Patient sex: F
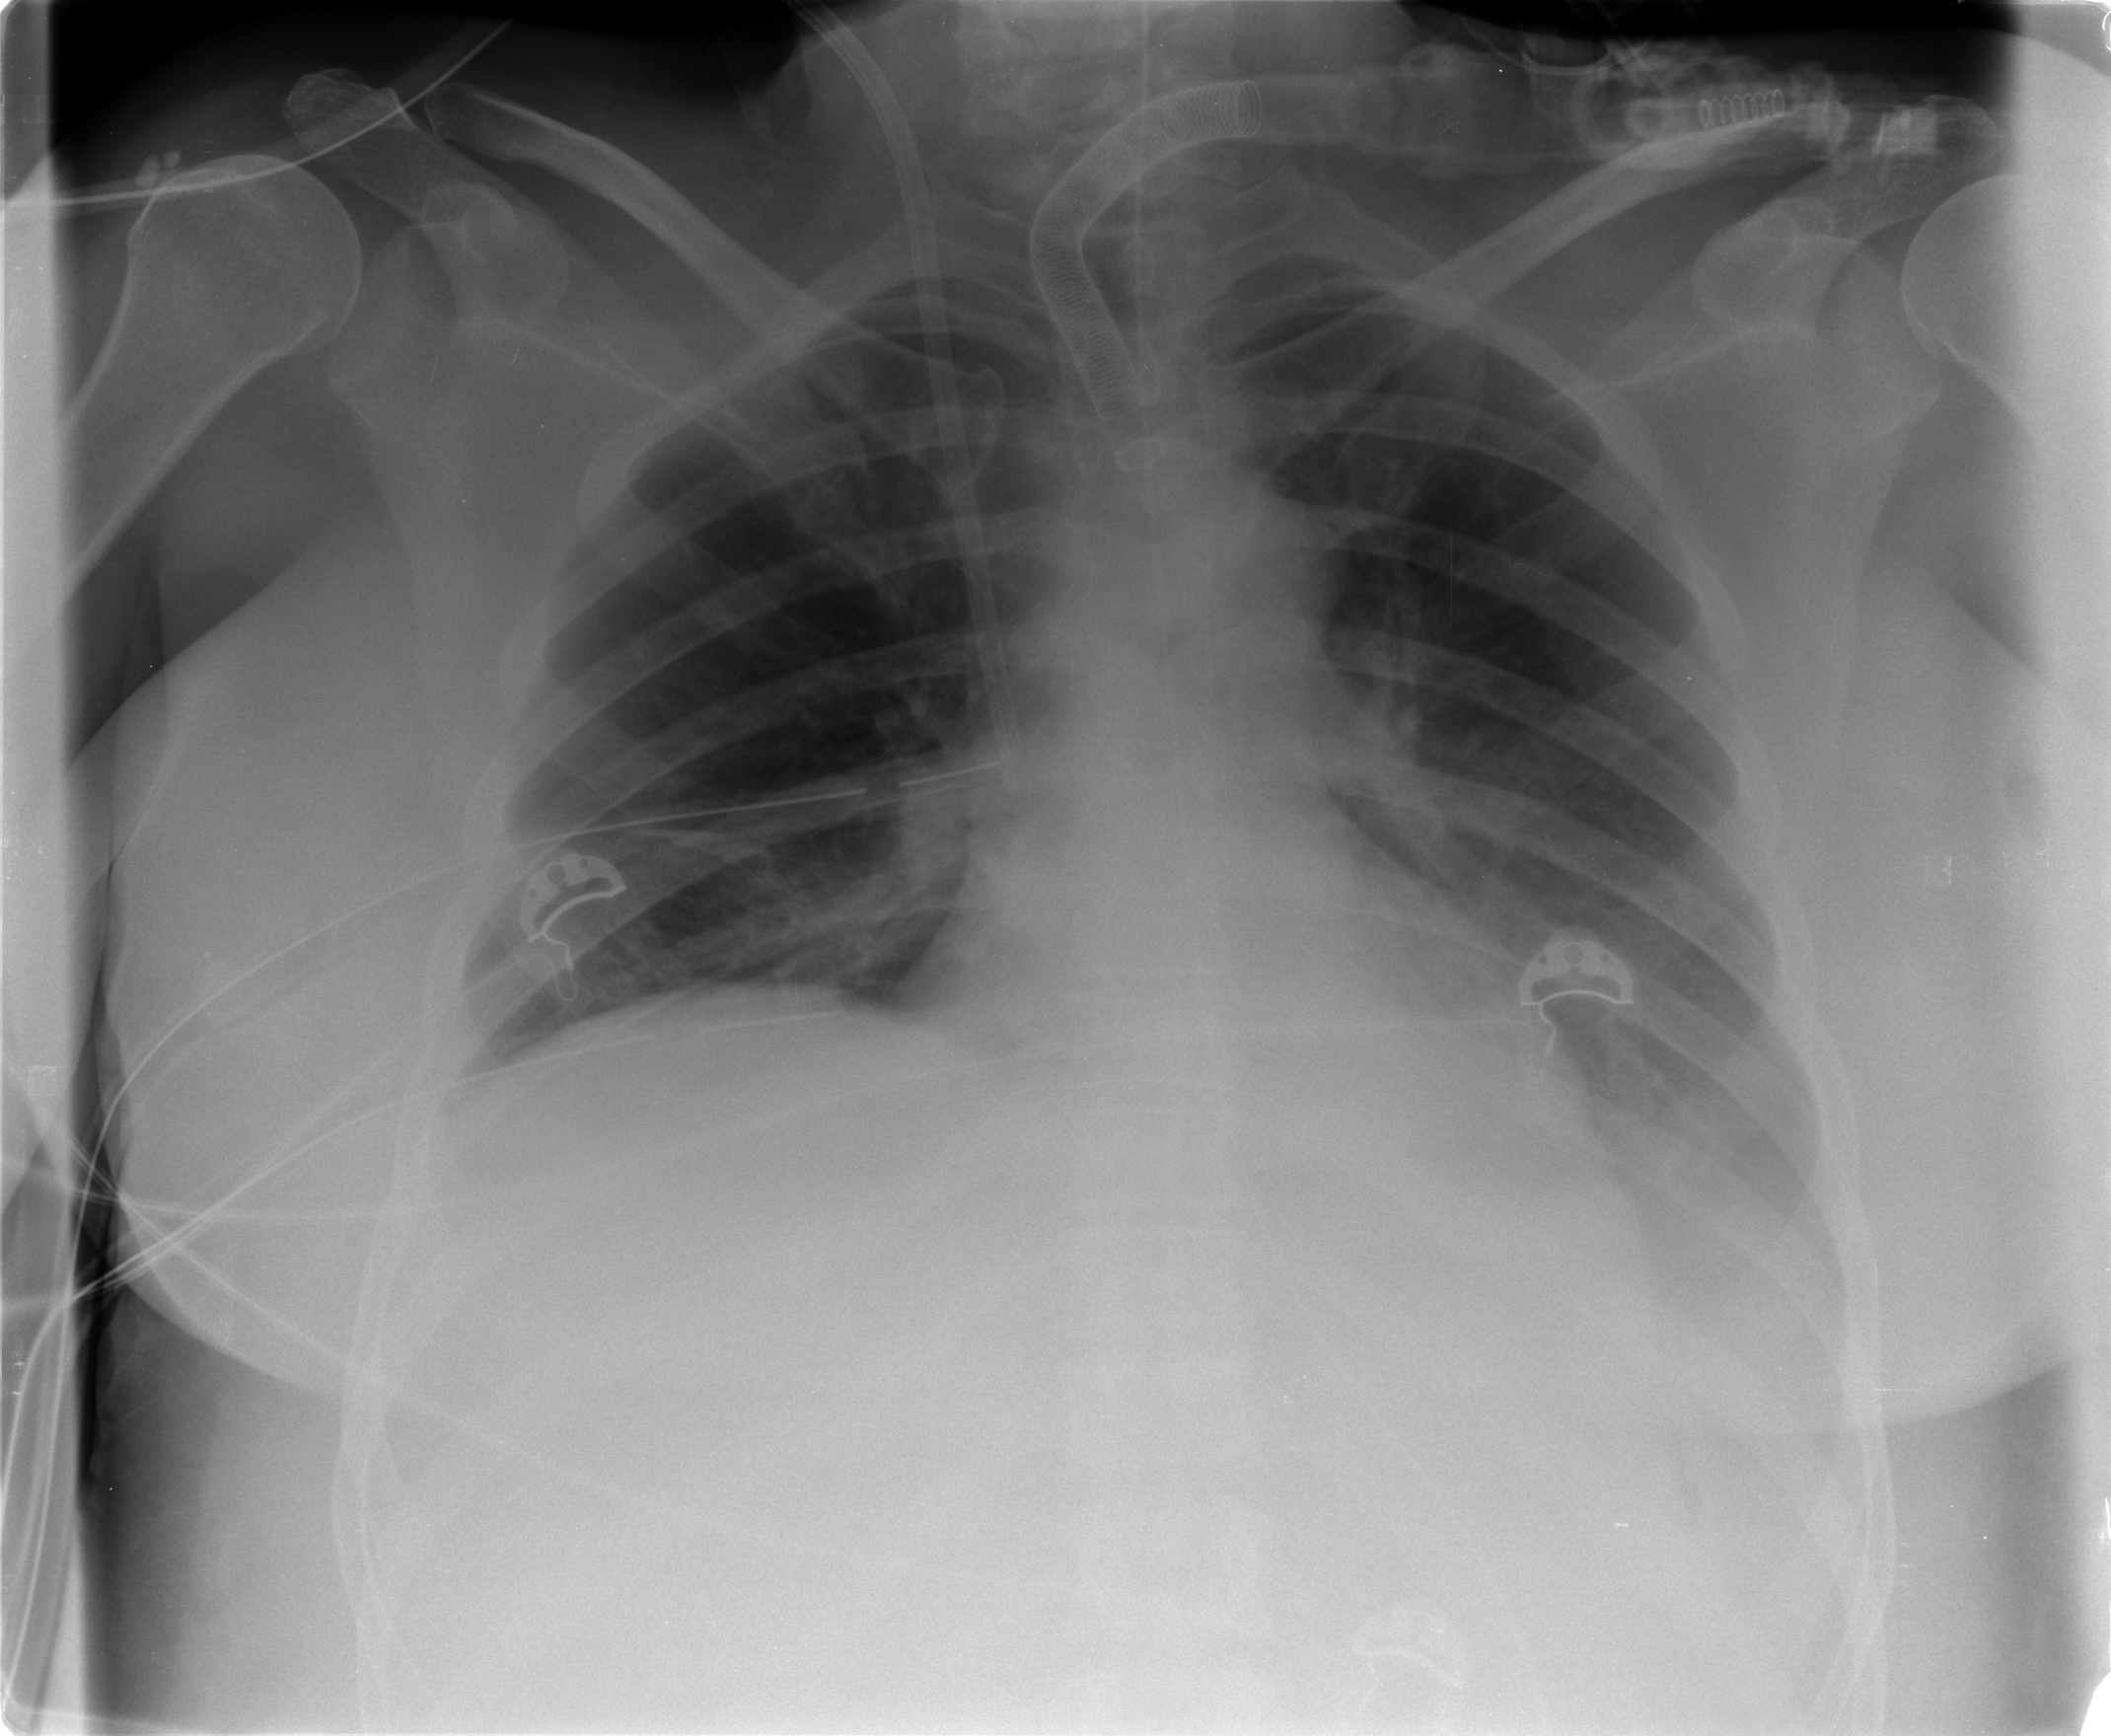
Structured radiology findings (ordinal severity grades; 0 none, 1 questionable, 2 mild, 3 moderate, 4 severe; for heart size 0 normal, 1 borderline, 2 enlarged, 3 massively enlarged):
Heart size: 0
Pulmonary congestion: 0
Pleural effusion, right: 0
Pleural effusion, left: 2
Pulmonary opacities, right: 0
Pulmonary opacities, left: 0
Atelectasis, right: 0
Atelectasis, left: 0